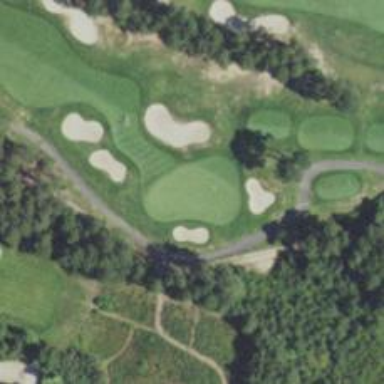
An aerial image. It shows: Golf hole.